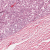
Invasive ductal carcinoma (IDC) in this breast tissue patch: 0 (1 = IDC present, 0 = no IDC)